Chest X-ray. View position: PA
Patient age: 29
Patient sex: F
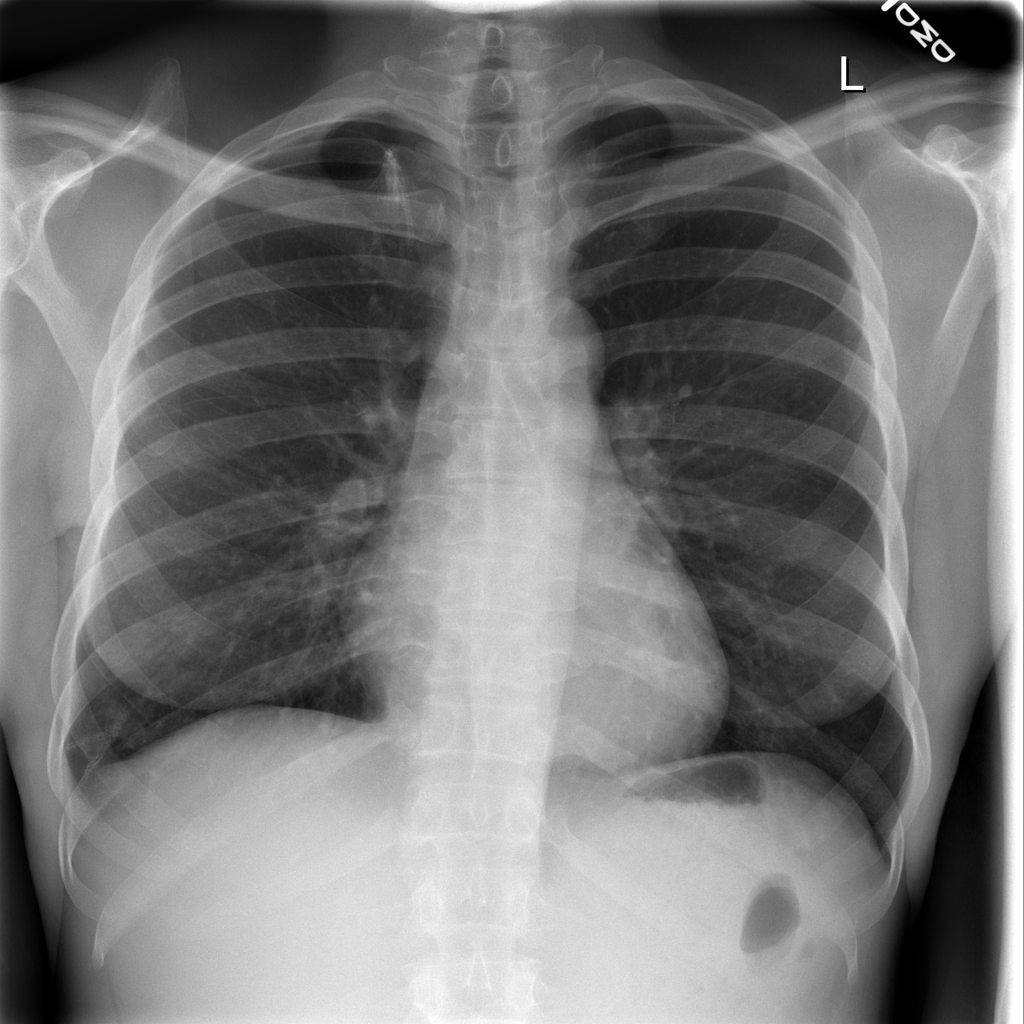
Finding: Pneumothorax